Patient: sex M, age 66
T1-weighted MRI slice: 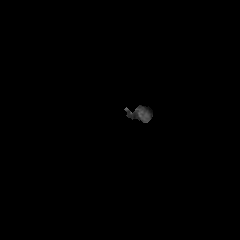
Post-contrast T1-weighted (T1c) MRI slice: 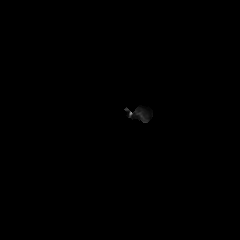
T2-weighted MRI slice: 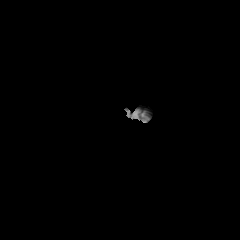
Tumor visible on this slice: no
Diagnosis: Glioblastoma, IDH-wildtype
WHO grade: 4